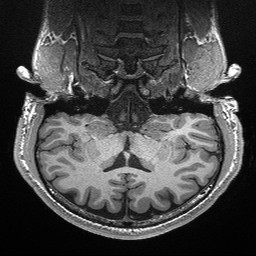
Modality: T1w
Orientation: sagittal
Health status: healthy
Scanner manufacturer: siemens
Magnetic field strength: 3 T
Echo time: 0.00298 s